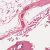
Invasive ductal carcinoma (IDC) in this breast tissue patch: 0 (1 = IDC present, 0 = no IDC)